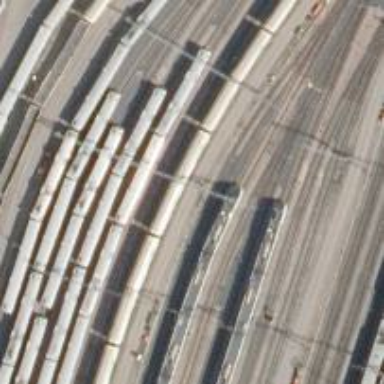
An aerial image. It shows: Railway signal.